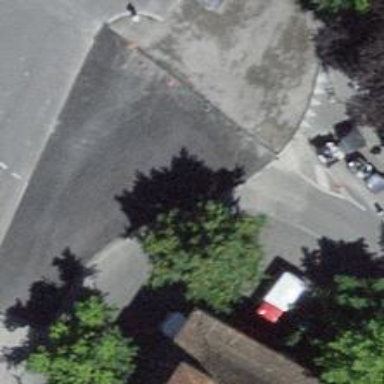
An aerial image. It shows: Tertiary road made of asphalt leading to roundabout junction.